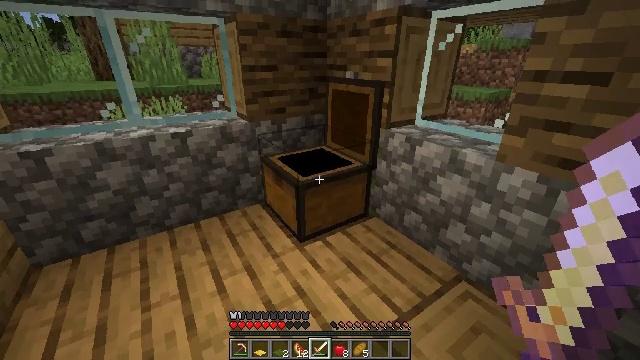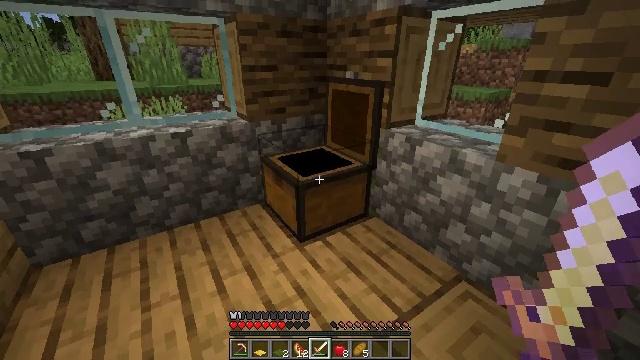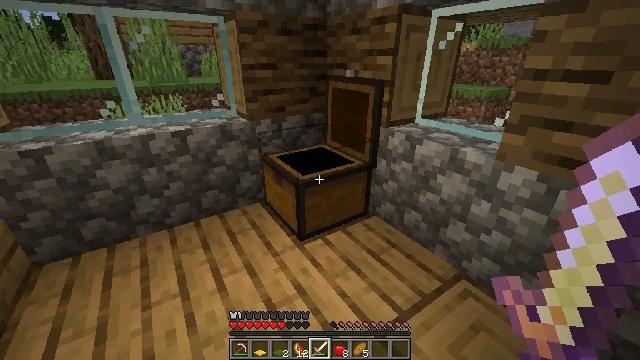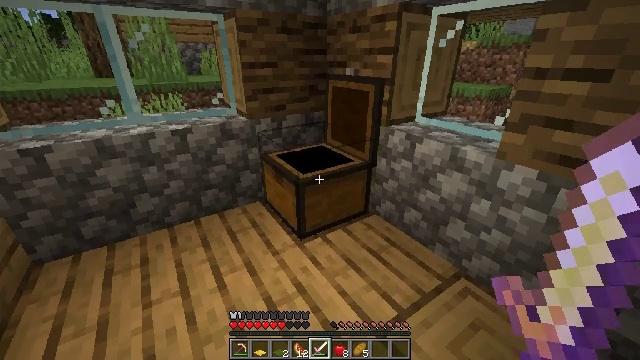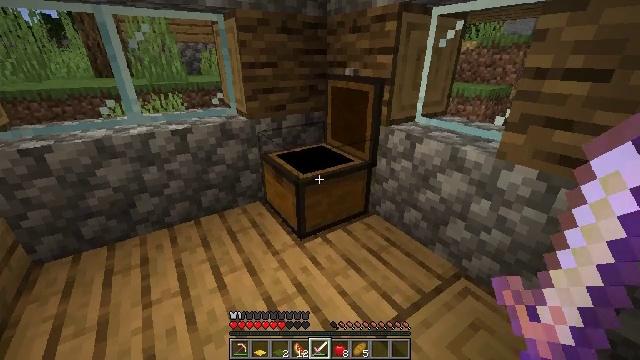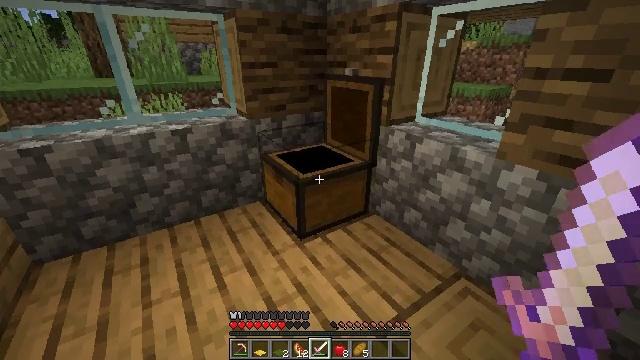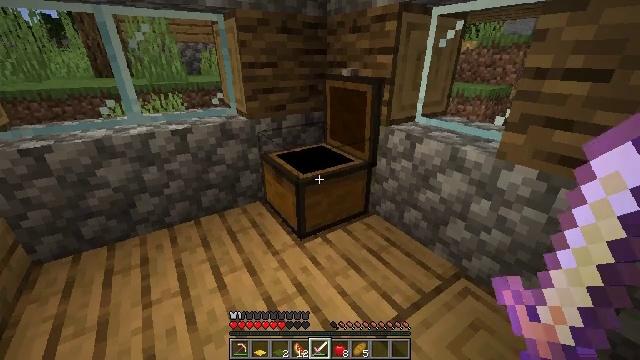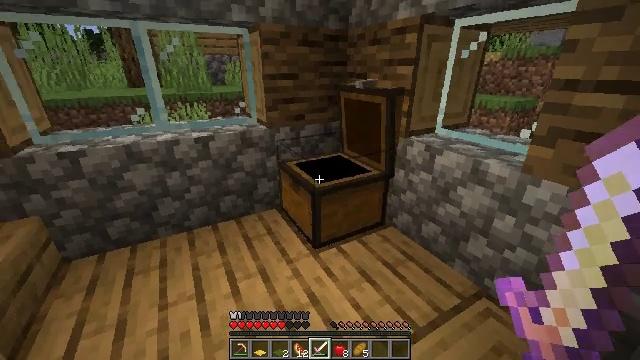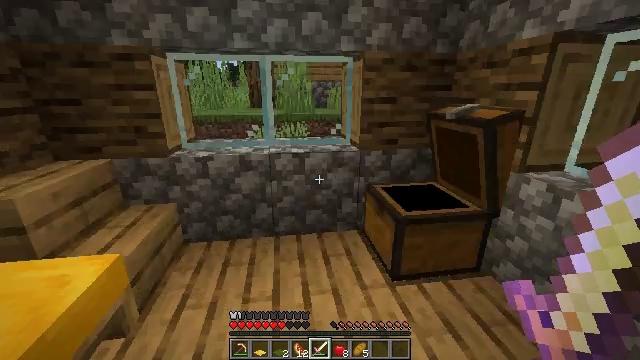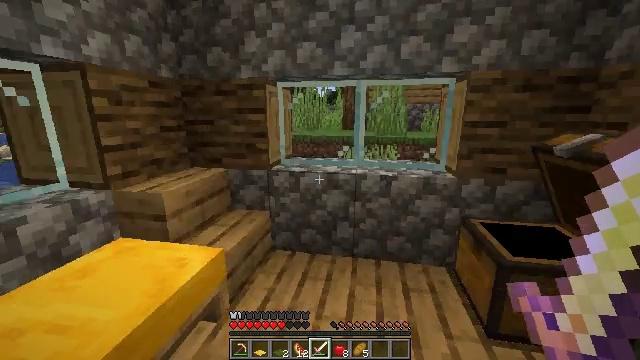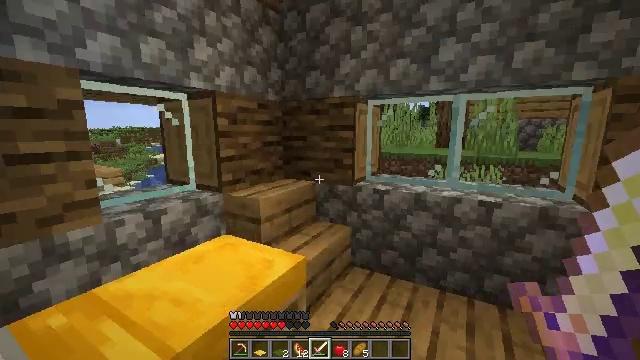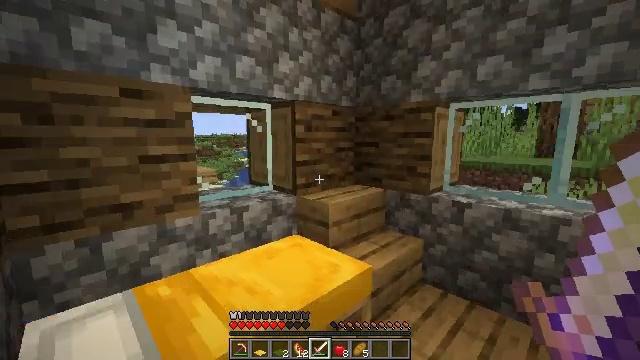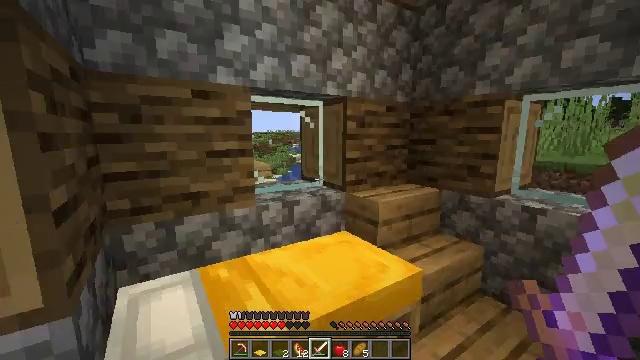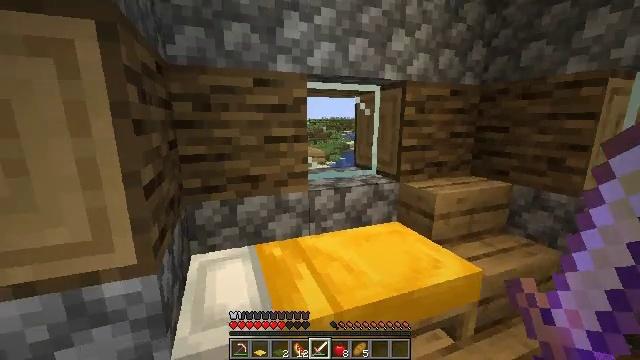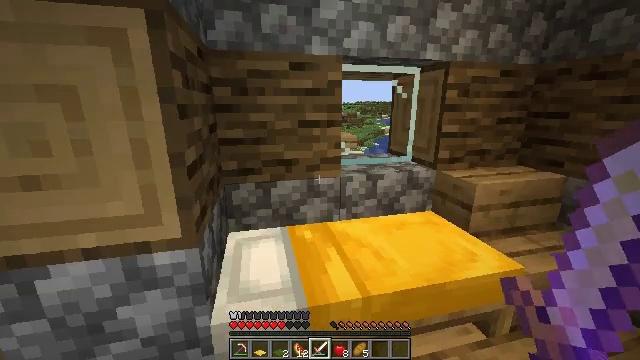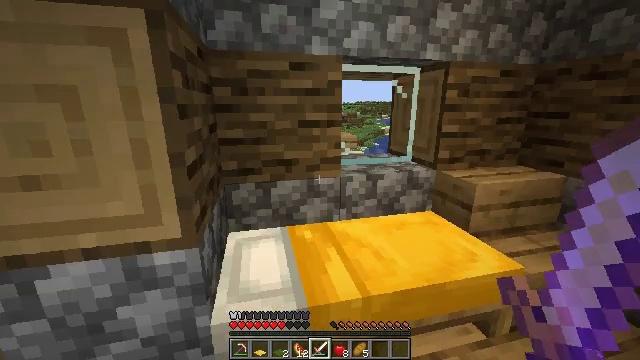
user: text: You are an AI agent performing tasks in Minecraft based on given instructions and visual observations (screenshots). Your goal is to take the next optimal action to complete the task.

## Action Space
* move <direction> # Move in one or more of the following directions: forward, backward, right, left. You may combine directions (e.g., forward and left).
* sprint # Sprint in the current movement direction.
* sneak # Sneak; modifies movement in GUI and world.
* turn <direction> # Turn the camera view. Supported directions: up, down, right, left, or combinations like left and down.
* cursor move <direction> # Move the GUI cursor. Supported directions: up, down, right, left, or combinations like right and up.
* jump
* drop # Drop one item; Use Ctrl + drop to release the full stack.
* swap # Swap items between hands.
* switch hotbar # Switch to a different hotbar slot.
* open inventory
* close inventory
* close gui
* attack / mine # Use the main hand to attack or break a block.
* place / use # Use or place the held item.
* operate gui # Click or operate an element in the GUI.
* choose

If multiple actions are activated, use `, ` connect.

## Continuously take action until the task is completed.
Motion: motion action
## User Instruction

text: Digging the diorite for building material.
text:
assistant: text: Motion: open inventory
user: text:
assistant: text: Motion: no_op
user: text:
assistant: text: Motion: no_op
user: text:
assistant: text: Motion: no_op
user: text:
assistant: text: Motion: no_op
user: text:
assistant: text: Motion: no_op
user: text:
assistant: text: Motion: turn left and up
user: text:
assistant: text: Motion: turn left and up
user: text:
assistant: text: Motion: turn left and up
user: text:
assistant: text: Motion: turn left and up
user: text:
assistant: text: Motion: turn left and up
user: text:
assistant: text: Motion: turn left
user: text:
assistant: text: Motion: turn left and down
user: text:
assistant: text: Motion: turn left and down
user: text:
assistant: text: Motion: no_op
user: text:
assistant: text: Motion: no_op
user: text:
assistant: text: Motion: no_op
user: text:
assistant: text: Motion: no_op
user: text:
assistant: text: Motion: turn left
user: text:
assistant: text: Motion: turn left
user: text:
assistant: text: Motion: turn left and down
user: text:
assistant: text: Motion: turn left and down
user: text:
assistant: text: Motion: turn left and down
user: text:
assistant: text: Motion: turn left and down
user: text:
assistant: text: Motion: no_op
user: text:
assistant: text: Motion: no_op
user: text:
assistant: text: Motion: move forward, turn left and down
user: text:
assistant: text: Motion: move forward, turn left and down
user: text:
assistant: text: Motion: move forward
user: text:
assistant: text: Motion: move forward